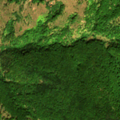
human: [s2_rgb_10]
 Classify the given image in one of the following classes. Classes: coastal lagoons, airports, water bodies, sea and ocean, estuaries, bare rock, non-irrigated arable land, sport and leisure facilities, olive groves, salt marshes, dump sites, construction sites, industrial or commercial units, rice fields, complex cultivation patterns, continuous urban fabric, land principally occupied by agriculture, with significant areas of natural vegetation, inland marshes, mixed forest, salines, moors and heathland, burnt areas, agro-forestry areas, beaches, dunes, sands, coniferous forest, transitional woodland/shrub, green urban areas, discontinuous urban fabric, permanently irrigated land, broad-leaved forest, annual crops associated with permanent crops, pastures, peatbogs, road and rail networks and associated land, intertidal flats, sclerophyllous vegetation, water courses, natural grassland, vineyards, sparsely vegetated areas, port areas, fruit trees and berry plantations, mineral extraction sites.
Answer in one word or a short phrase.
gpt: broad-leaved forest, transitional woodland/shrub